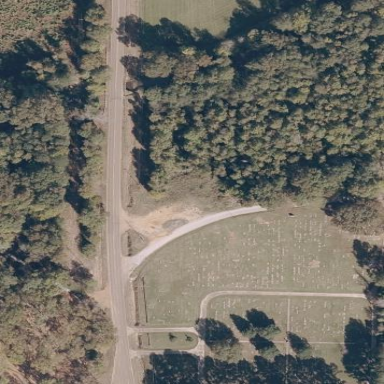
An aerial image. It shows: Cemetery.